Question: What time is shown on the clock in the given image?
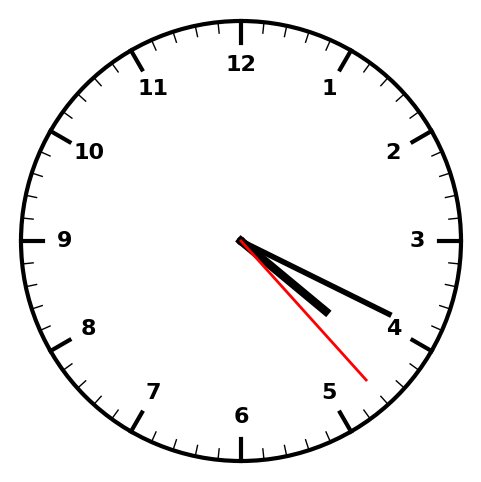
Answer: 04:19:23